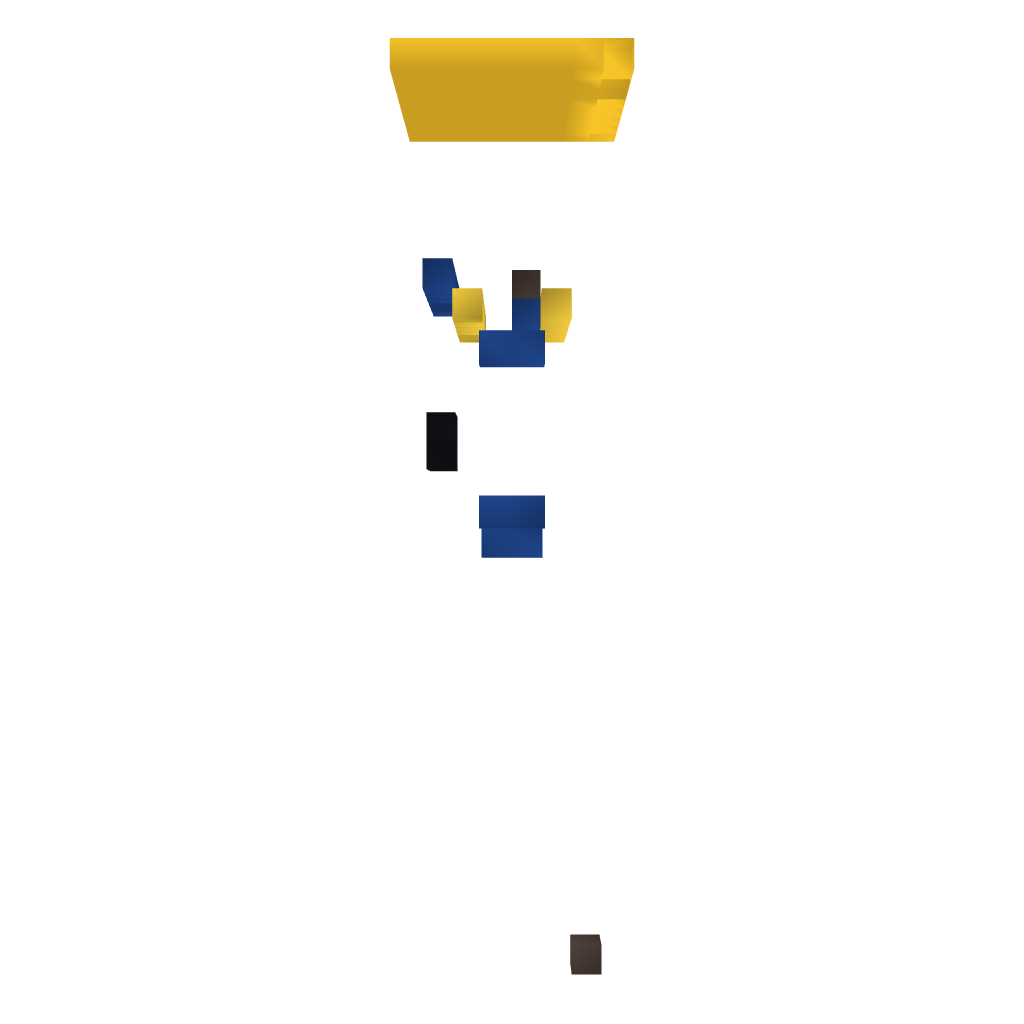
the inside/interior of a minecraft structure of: Atlantean Statue